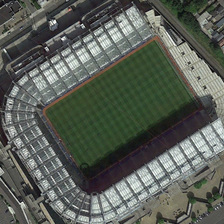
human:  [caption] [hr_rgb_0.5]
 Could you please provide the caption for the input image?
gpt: with some buildings around  the square stadium has a grey and white stand along three of its sides .

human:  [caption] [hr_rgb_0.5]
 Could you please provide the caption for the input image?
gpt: the edge of several bleachers on one side of this stadium is cut by the straight road .

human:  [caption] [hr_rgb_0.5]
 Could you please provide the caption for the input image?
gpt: with some buildings around  the square stadium has a grey and white stand along three of its sides .

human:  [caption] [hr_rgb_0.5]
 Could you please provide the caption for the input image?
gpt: with some buildings around  the square stadium has a grey and white stand along three of its sides .

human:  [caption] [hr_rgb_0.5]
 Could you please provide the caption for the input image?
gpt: several buildings and green trees are around a stadium .